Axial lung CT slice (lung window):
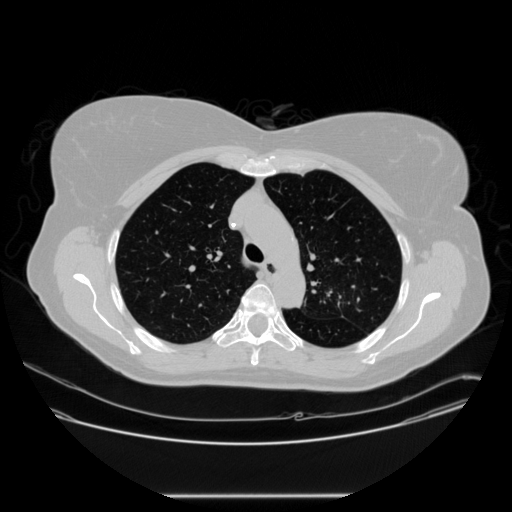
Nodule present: no